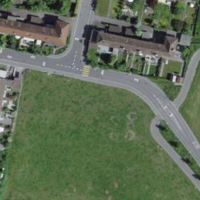
EUNIS habitat code: 55
Species observed at this site:
Salvia pratensis